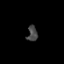
Tissue: prostate
Cell type: Epithelial cells
Senescence score: 0.2588
Nuclear area (px): 153
Mean DAPI intensity: 69.693